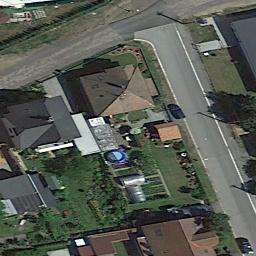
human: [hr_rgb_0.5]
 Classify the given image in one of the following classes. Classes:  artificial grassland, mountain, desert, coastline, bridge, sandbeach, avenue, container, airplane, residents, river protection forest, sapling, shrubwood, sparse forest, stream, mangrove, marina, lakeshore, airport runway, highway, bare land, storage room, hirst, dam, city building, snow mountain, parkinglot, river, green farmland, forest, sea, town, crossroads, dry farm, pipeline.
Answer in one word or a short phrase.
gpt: residents